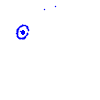
Particle: proton